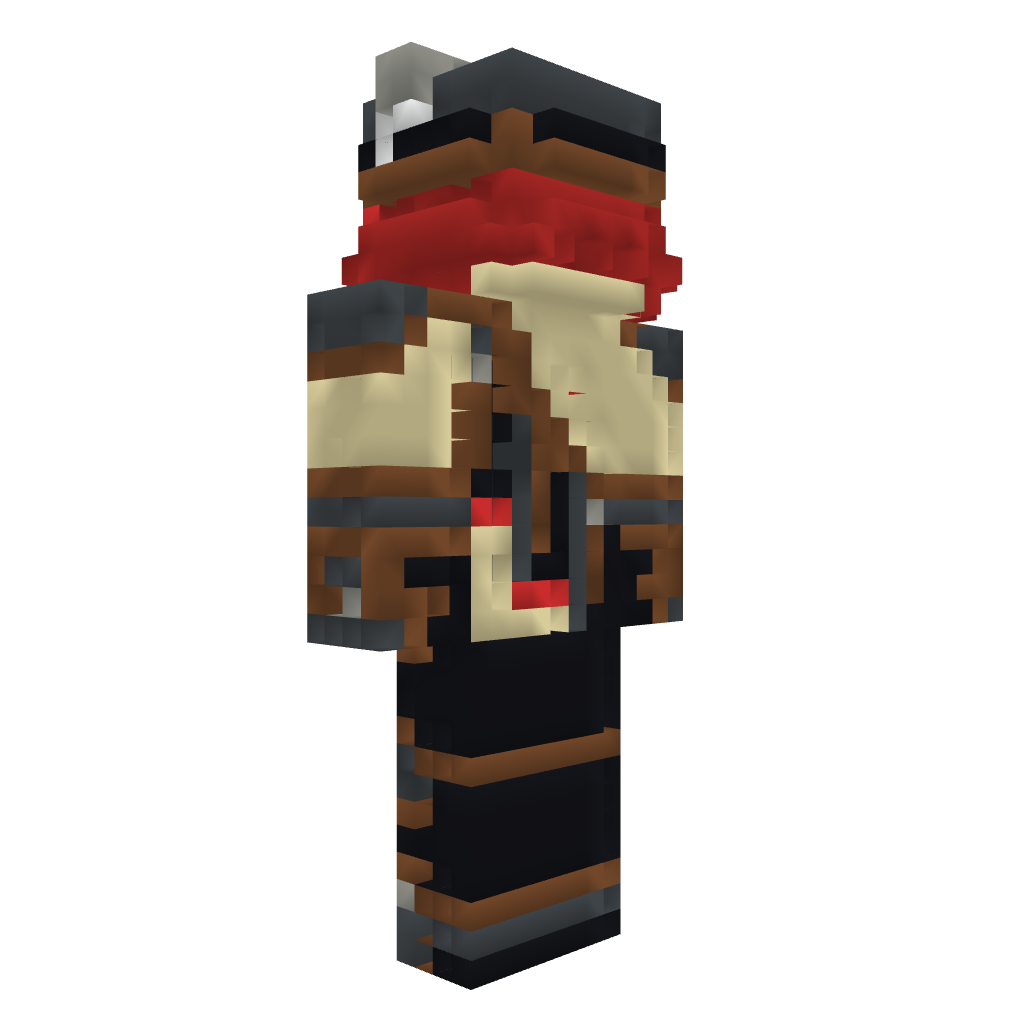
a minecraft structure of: HoneyDew Statue